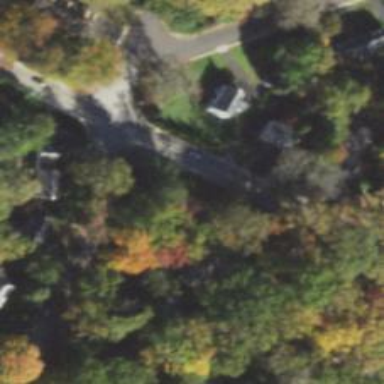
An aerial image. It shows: Unmarked crossing on the road.